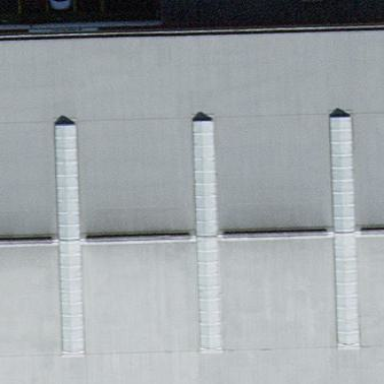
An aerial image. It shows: Building with flat roof.